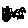
Label: bird